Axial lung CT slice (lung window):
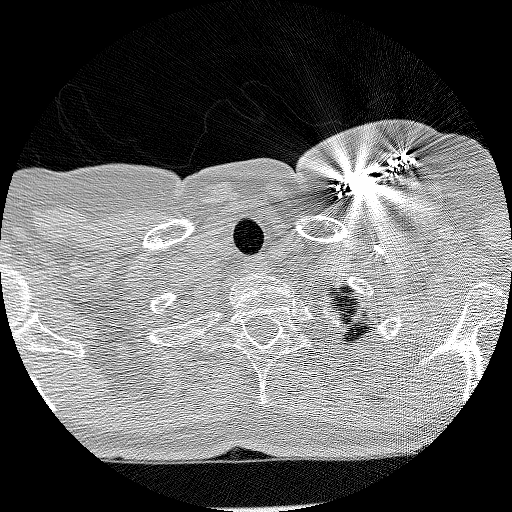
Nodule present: no